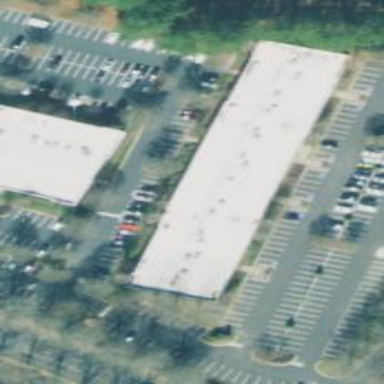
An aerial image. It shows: Commercial building.